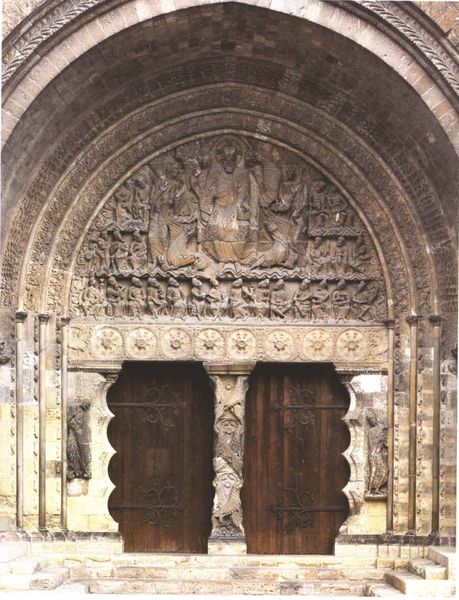
Titel: Südportal der ehemaligen Abtei St-Pierre in Moissac
Standort: Moissac, St. Pierre (EU - F - Midi - Pyrénées)
Schlagwörter: flügel, holz, säule, säulen, tür, muster, ornament, stein, kirche, relief, bogen, türen, zwei, ziegel, figuren, treppe, treppen, ornamente, stufen, tor, foto, bögen, eingang, eisen, kreise, fries, portal, sandstein, rosette, christus, jesus, heilige, beschläge, holztür, tympanon, weltherrscher